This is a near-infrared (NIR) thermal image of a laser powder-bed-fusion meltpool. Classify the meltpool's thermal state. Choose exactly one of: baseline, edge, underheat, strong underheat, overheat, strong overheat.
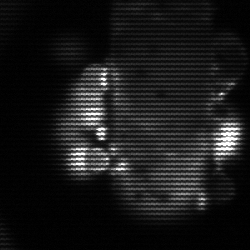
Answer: strong underheat